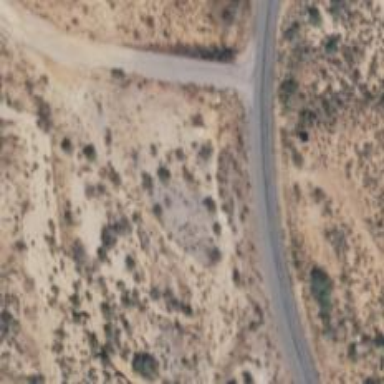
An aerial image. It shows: Abandoned road.